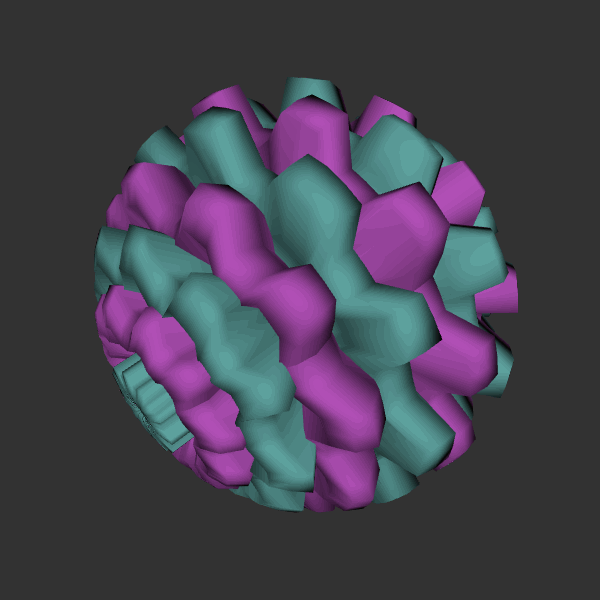
Background: dark